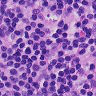
Metastatic tissue present: no